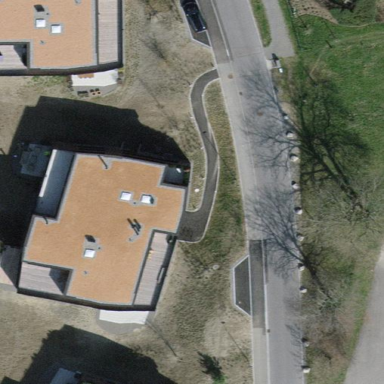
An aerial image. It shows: Apartment building with flat roof.